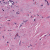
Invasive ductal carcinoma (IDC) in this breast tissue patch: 1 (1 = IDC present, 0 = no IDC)